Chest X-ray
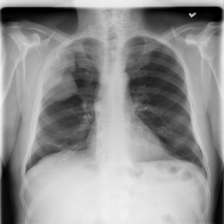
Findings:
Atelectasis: positive
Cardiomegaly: negative
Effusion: positive
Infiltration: negative
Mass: positive
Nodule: negative
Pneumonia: negative
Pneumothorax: negative
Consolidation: negative
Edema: negative
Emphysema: negative
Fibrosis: negative
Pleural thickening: negative
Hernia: negative